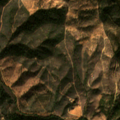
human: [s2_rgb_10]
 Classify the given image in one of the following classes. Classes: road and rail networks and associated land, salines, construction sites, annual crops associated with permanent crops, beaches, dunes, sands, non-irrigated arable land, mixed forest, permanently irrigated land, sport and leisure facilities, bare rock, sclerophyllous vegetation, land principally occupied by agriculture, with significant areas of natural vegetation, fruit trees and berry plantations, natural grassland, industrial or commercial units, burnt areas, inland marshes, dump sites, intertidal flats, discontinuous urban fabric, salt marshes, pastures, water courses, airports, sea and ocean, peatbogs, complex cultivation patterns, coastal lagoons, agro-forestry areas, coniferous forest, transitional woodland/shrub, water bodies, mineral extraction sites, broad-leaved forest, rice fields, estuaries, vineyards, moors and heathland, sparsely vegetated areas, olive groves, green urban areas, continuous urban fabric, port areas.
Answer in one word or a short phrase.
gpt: land principally occupied by agriculture, with significant areas of natural vegetation, broad-leaved forest, transitional woodland/shrub